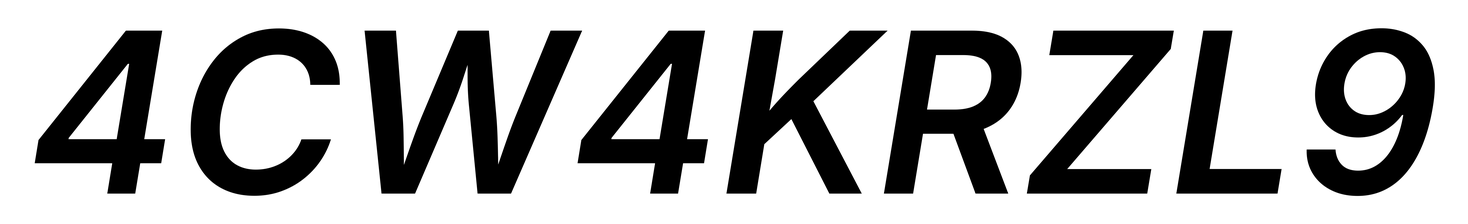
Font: Inter-Italic_SemiBold_Italic